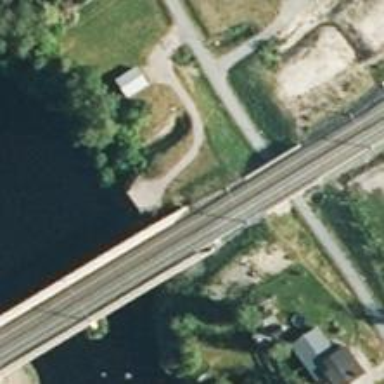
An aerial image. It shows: Bridge with railway tracks. The electrified line has continuous contact line.